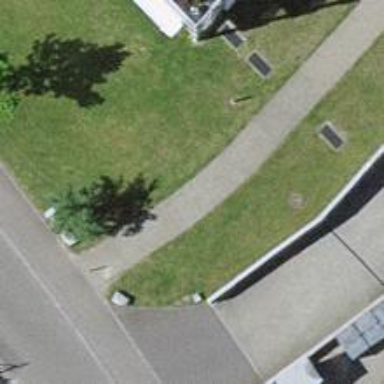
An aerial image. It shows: Footway made of paving stones.